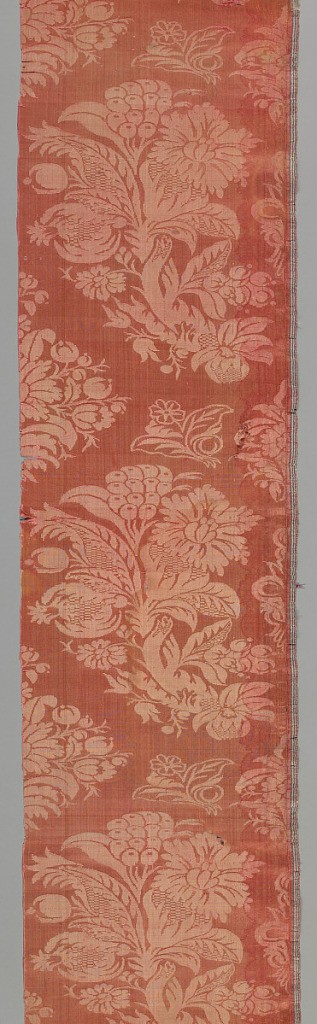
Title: Fragment
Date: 18th century
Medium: silk Technique: damask
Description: Long vertical strip with large repeat of a spray with flowers and fruit in a faded coral color.